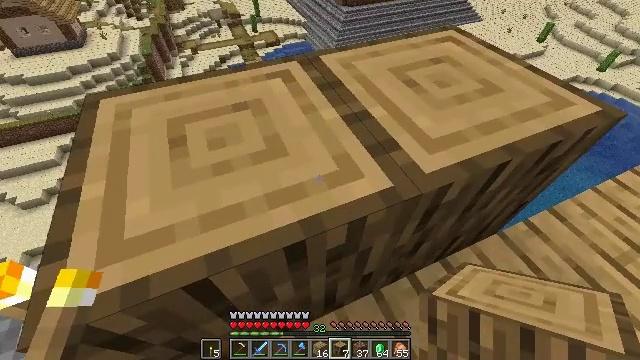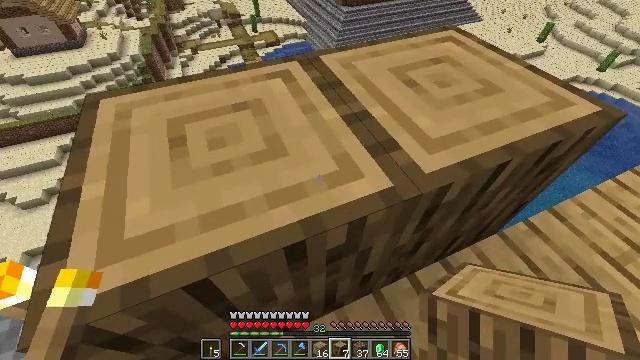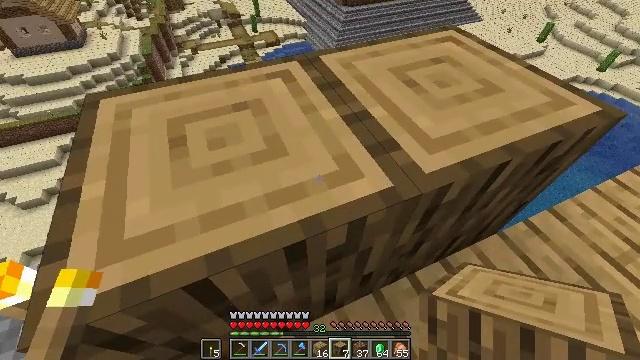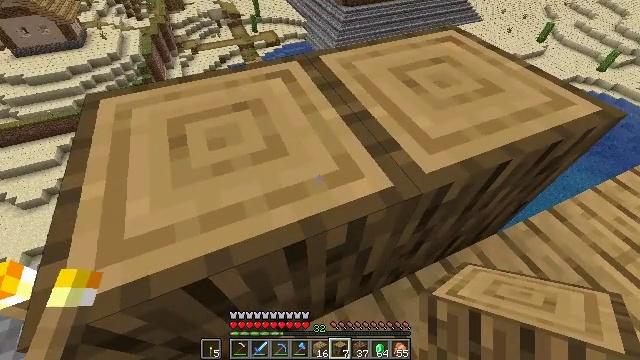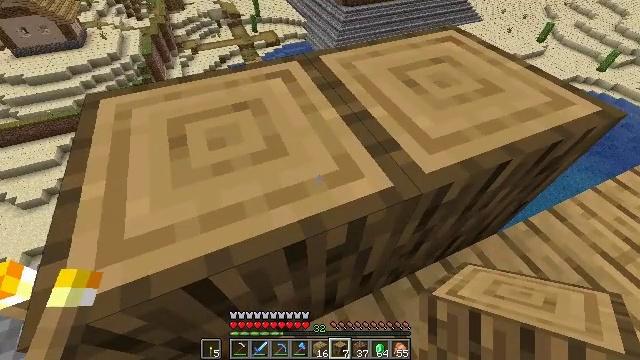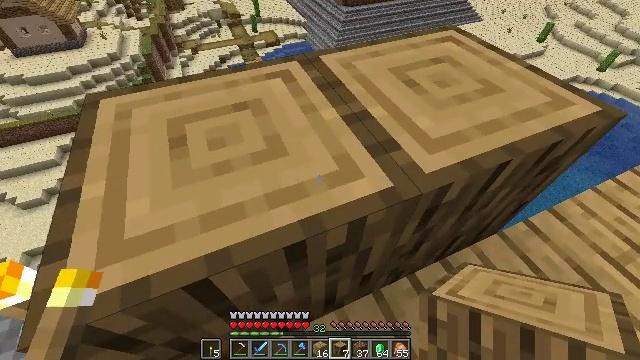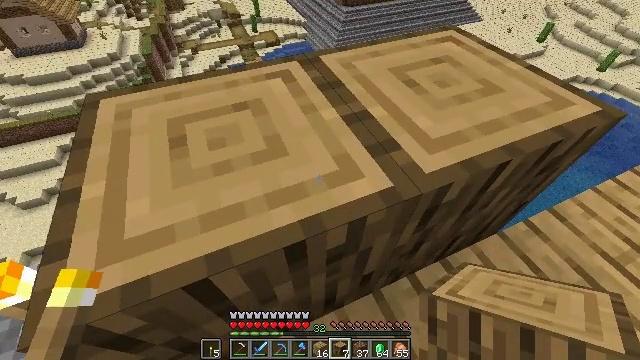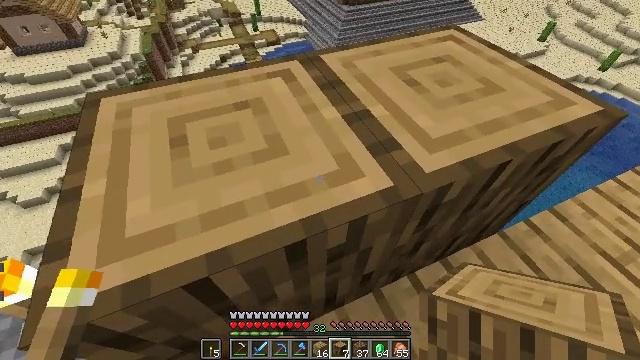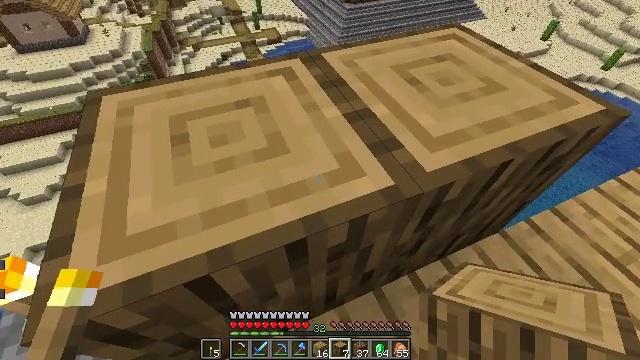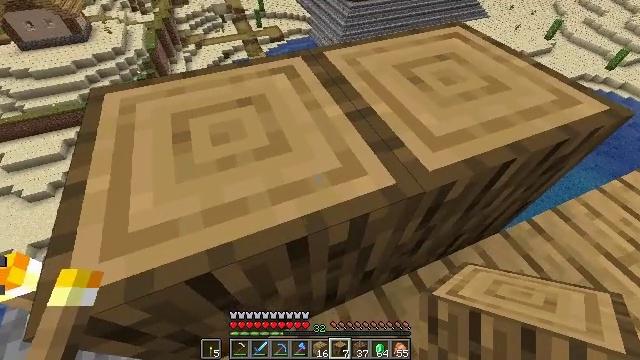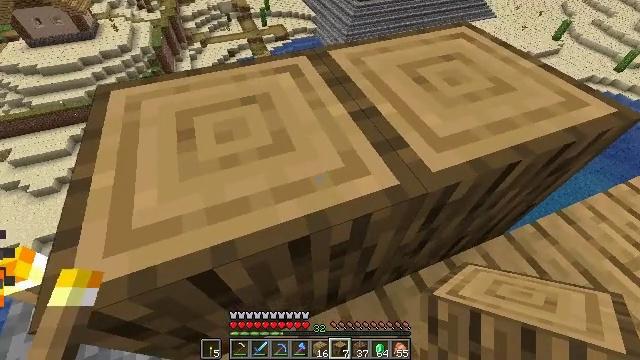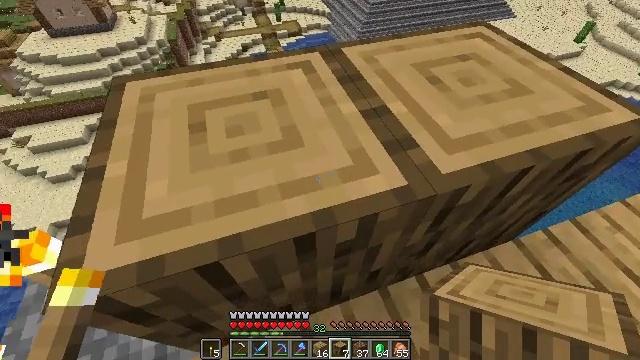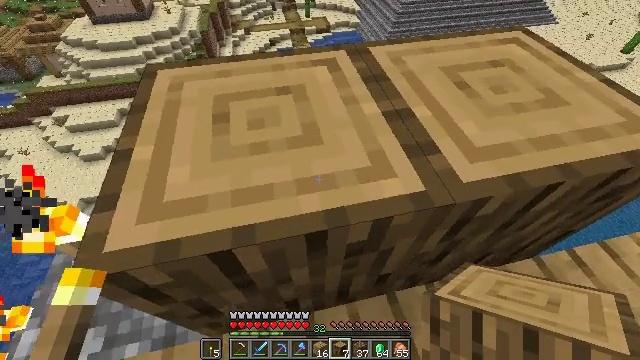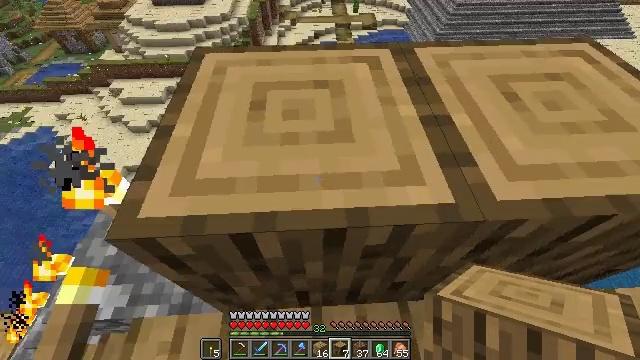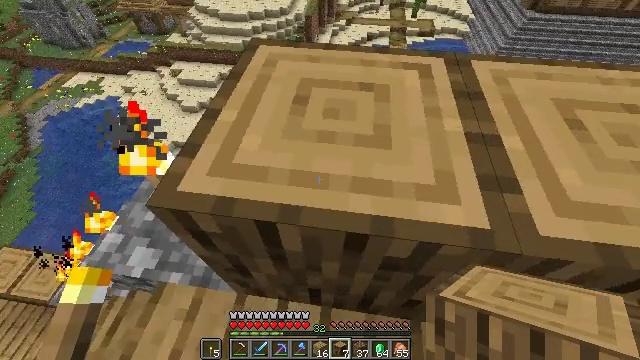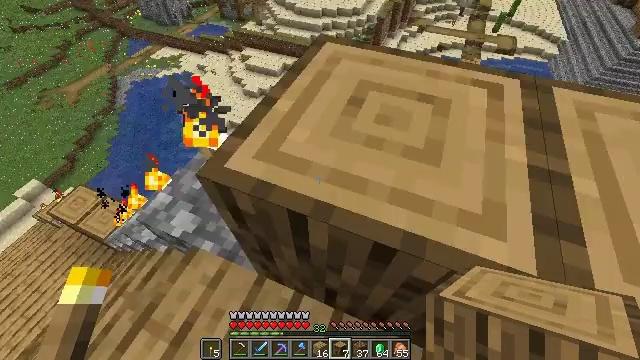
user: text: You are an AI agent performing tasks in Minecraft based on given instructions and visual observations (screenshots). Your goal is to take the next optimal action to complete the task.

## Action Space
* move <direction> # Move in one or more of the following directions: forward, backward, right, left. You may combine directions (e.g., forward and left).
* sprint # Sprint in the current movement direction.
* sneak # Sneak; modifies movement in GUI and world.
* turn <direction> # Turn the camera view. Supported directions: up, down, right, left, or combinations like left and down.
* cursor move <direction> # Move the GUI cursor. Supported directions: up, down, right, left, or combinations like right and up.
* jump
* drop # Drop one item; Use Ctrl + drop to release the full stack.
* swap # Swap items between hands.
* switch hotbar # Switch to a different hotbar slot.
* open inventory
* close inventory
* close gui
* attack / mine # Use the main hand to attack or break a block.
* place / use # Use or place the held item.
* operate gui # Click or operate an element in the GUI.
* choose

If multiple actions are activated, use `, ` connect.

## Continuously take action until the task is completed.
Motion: motion action
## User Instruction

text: Break the stripped oak log.
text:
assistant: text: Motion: no_op
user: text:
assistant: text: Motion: no_op
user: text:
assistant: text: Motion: no_op
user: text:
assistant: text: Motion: no_op
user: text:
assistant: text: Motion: no_op
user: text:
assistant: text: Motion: no_op
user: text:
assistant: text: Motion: no_op
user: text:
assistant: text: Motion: no_op
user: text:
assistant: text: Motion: no_op
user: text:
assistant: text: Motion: turn left
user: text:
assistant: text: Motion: turn left
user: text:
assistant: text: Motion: turn left
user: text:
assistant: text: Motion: turn left
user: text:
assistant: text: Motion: turn left
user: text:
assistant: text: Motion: turn left
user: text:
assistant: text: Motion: turn left
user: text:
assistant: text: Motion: turn left
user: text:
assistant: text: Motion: turn left
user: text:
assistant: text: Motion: turn left
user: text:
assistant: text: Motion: turn left
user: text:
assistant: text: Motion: turn left
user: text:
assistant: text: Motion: no_op
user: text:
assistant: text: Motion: move forward
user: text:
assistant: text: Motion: move forward
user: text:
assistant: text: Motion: move forward
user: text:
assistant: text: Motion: move forward, turn left
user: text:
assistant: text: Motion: move forward, turn left
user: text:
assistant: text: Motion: move forward
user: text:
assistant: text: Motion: move forward
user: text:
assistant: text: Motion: move forward